Interaction volume radius: 10 \u00c5
Interaction volume height: 15 \u00c5
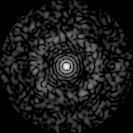
Disorder parameter: 0.8074